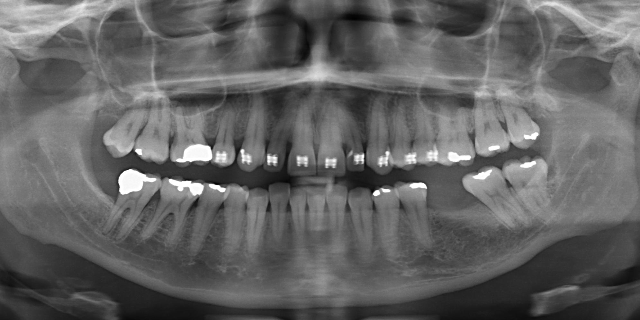
adult